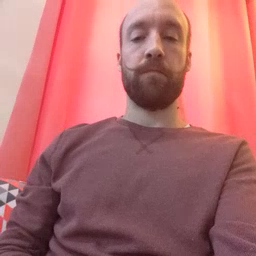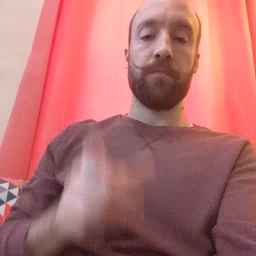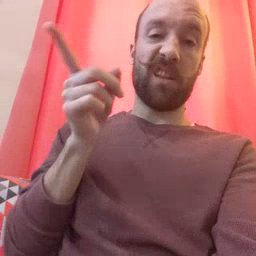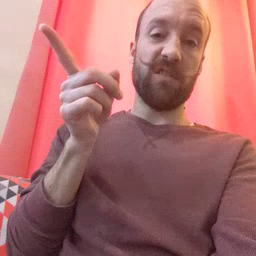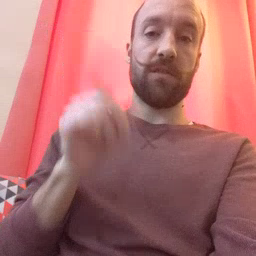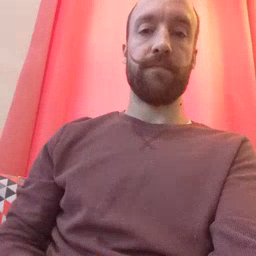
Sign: hesheit